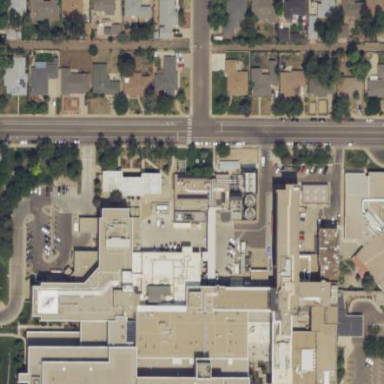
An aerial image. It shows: Hospital building.